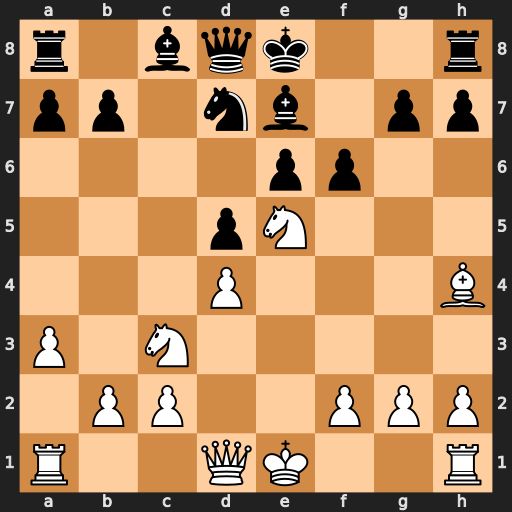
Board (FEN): r1bqk2r/pp1nb1pp/4pp2/3pN3/3P3B/P1N5/1PP2PPP/R2QK2R
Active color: w
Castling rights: KQkq
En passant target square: -
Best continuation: Qh5+ g6 Nxg6 hxg6 Qxh8+